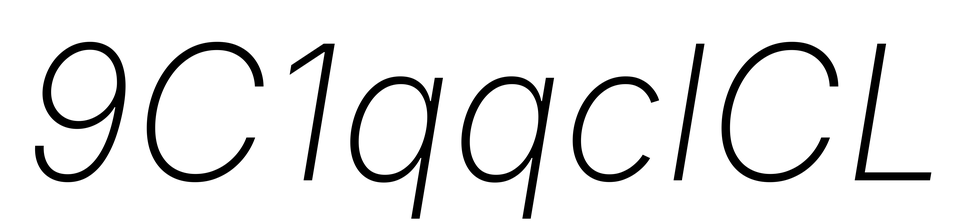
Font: Inter-Italic_ExtraLight_Italic